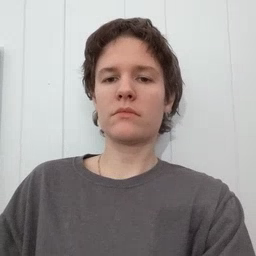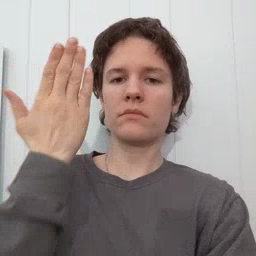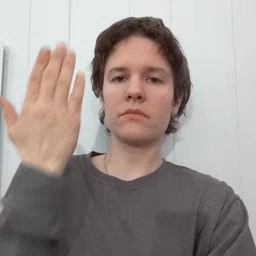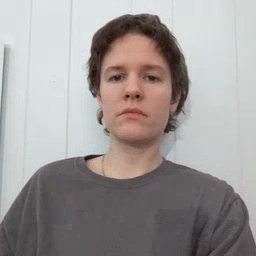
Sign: morning